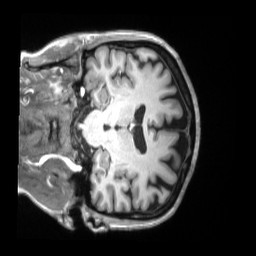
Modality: T1w
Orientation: coronal
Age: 63
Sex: female
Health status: ill
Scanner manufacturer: siemens
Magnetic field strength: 3 T
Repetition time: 2.2 s
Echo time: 0.00157 s